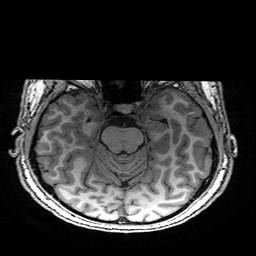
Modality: T1w
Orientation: coronal
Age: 22
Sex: male
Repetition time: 0.0077 s
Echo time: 0.0034 s